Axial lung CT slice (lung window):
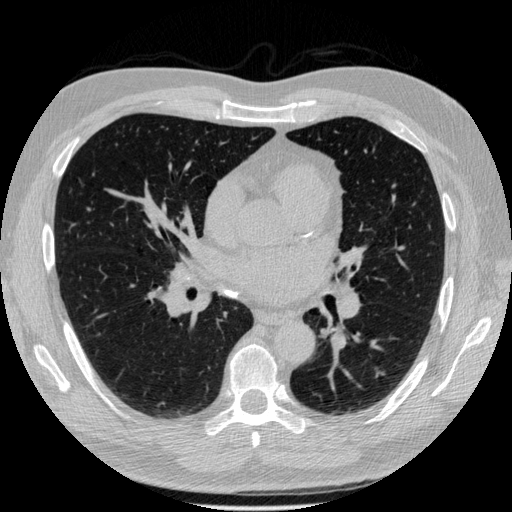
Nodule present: no